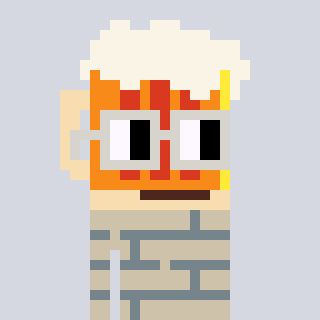
a pixel art character with square light gray glasses, a beer-shaped head and a bege-colored body on a cool background